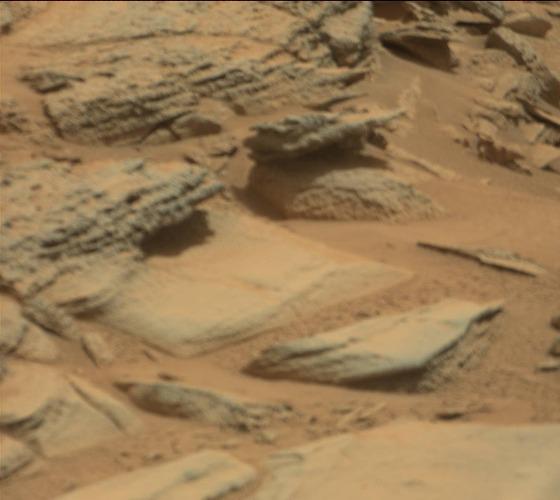
Terrain classes present: Bedrock, Gravel / Sand / Soil, Rock, Shadow